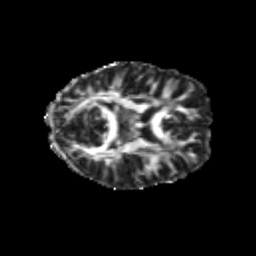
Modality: FA
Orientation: axial
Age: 20
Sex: female
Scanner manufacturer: siemens
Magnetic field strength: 3 T
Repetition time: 3.5 s
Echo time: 0.113 s